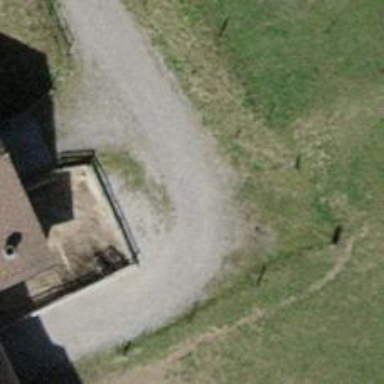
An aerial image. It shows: Compacted driveway serving as service road.